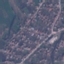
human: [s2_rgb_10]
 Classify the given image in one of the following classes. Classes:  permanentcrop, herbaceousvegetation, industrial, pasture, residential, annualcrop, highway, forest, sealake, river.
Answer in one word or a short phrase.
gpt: Residential